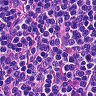
Metastatic tissue present: no